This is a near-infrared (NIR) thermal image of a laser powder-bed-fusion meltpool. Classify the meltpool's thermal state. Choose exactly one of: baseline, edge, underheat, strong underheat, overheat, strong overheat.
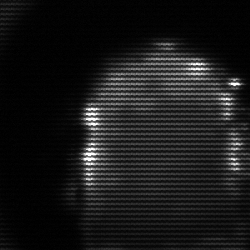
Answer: baseline